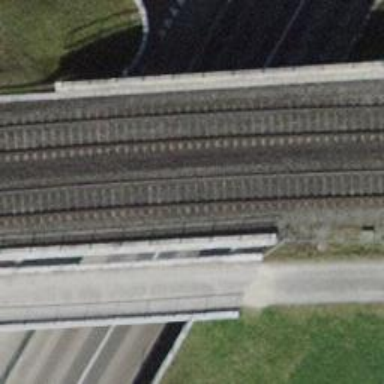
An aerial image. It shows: Man-made bridge.